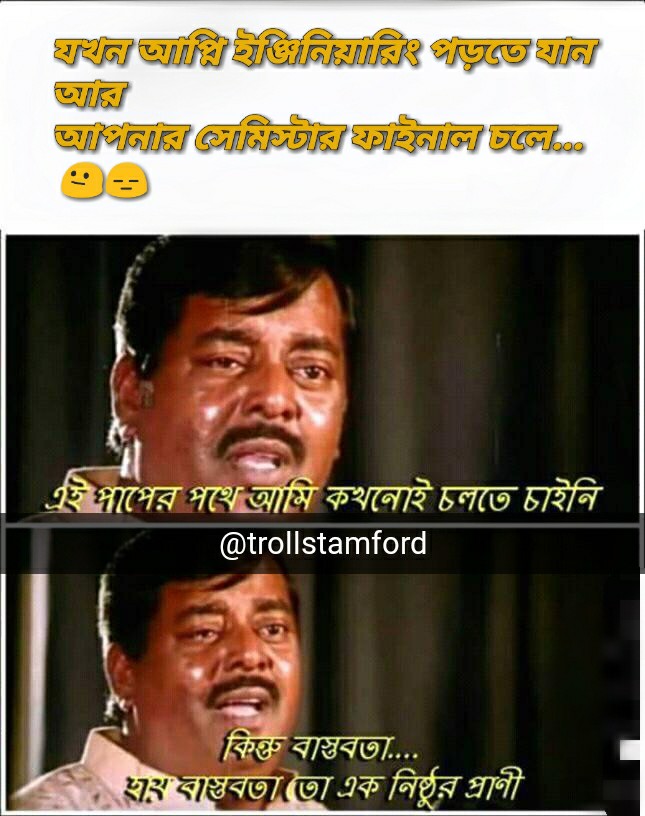
Caption: যখন আপনি ইঞ্জিনিয়ারিং পড়তে যান আর আপনার সেমিস্টার ফাইনাল চলে     এই পাপের পথে আমি কখনোই চলতে চাইনি     কিন্তু বাস্তবতা হায় বাস্তবতা ...   হায় বাস্তবতা তো এক নিষ্ঠুর প্রানী
Label: non-hate